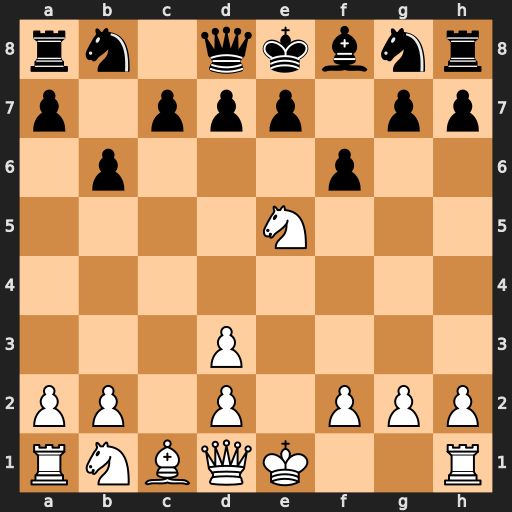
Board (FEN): rn1qkbnr/p1ppp1pp/1p3p2/4N3/8/3P4/PP1P1PPP/RNBQK2R
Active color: w
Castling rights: KQkq
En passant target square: -
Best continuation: Qh5+ g6 Nxg6